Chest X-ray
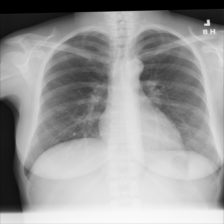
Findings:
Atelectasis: negative
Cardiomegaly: negative
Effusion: negative
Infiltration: negative
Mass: negative
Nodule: negative
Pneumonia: negative
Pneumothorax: negative
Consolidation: negative
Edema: negative
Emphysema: negative
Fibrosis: negative
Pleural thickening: negative
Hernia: negative